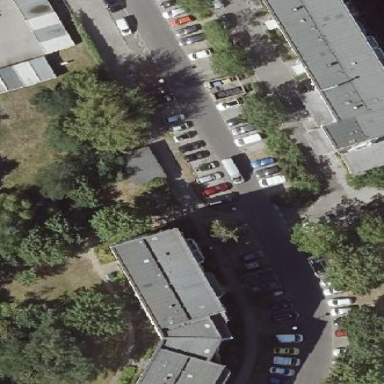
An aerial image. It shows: Street-side parking area with paving stones.